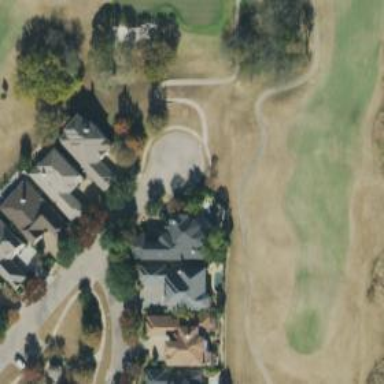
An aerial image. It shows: Path used for both walking and golf.